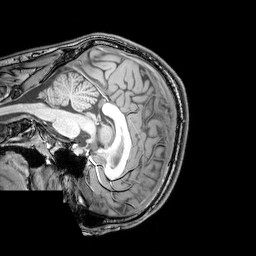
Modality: T1w
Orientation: sagittal
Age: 22
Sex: male
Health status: healthy
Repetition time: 0.081 s
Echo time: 0.037 s